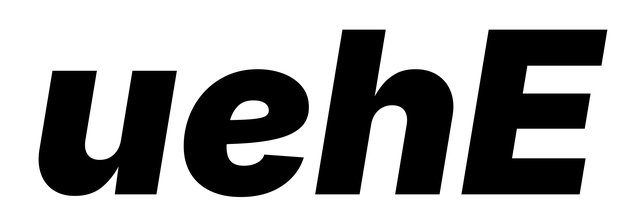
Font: Inter-Italic_Black_Italic